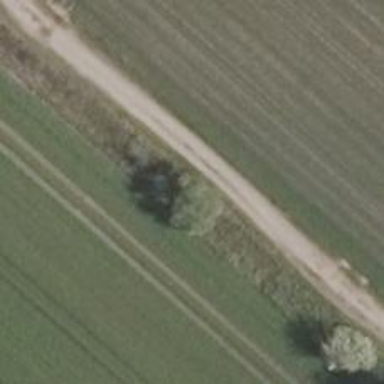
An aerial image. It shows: Deciduous broadleaved tree.